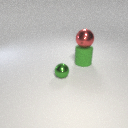
large green rubber cylinder behind small green metal sphere